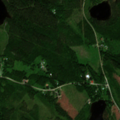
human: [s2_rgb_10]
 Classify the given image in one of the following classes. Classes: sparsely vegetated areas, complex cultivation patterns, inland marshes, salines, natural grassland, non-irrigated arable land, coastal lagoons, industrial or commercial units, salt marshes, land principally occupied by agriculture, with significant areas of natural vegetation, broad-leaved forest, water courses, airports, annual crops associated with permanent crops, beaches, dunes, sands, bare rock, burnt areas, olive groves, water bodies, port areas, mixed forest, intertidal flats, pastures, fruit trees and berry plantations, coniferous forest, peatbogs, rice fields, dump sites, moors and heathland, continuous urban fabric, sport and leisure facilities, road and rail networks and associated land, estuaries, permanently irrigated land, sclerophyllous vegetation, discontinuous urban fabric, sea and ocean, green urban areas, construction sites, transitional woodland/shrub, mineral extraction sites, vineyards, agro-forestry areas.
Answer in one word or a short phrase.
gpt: broad-leaved forest, coniferous forest, mixed forest, water bodies